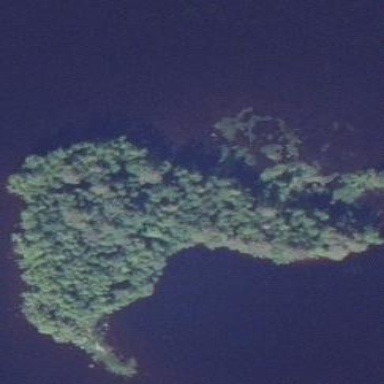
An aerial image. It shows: Islet.